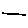
Label: line